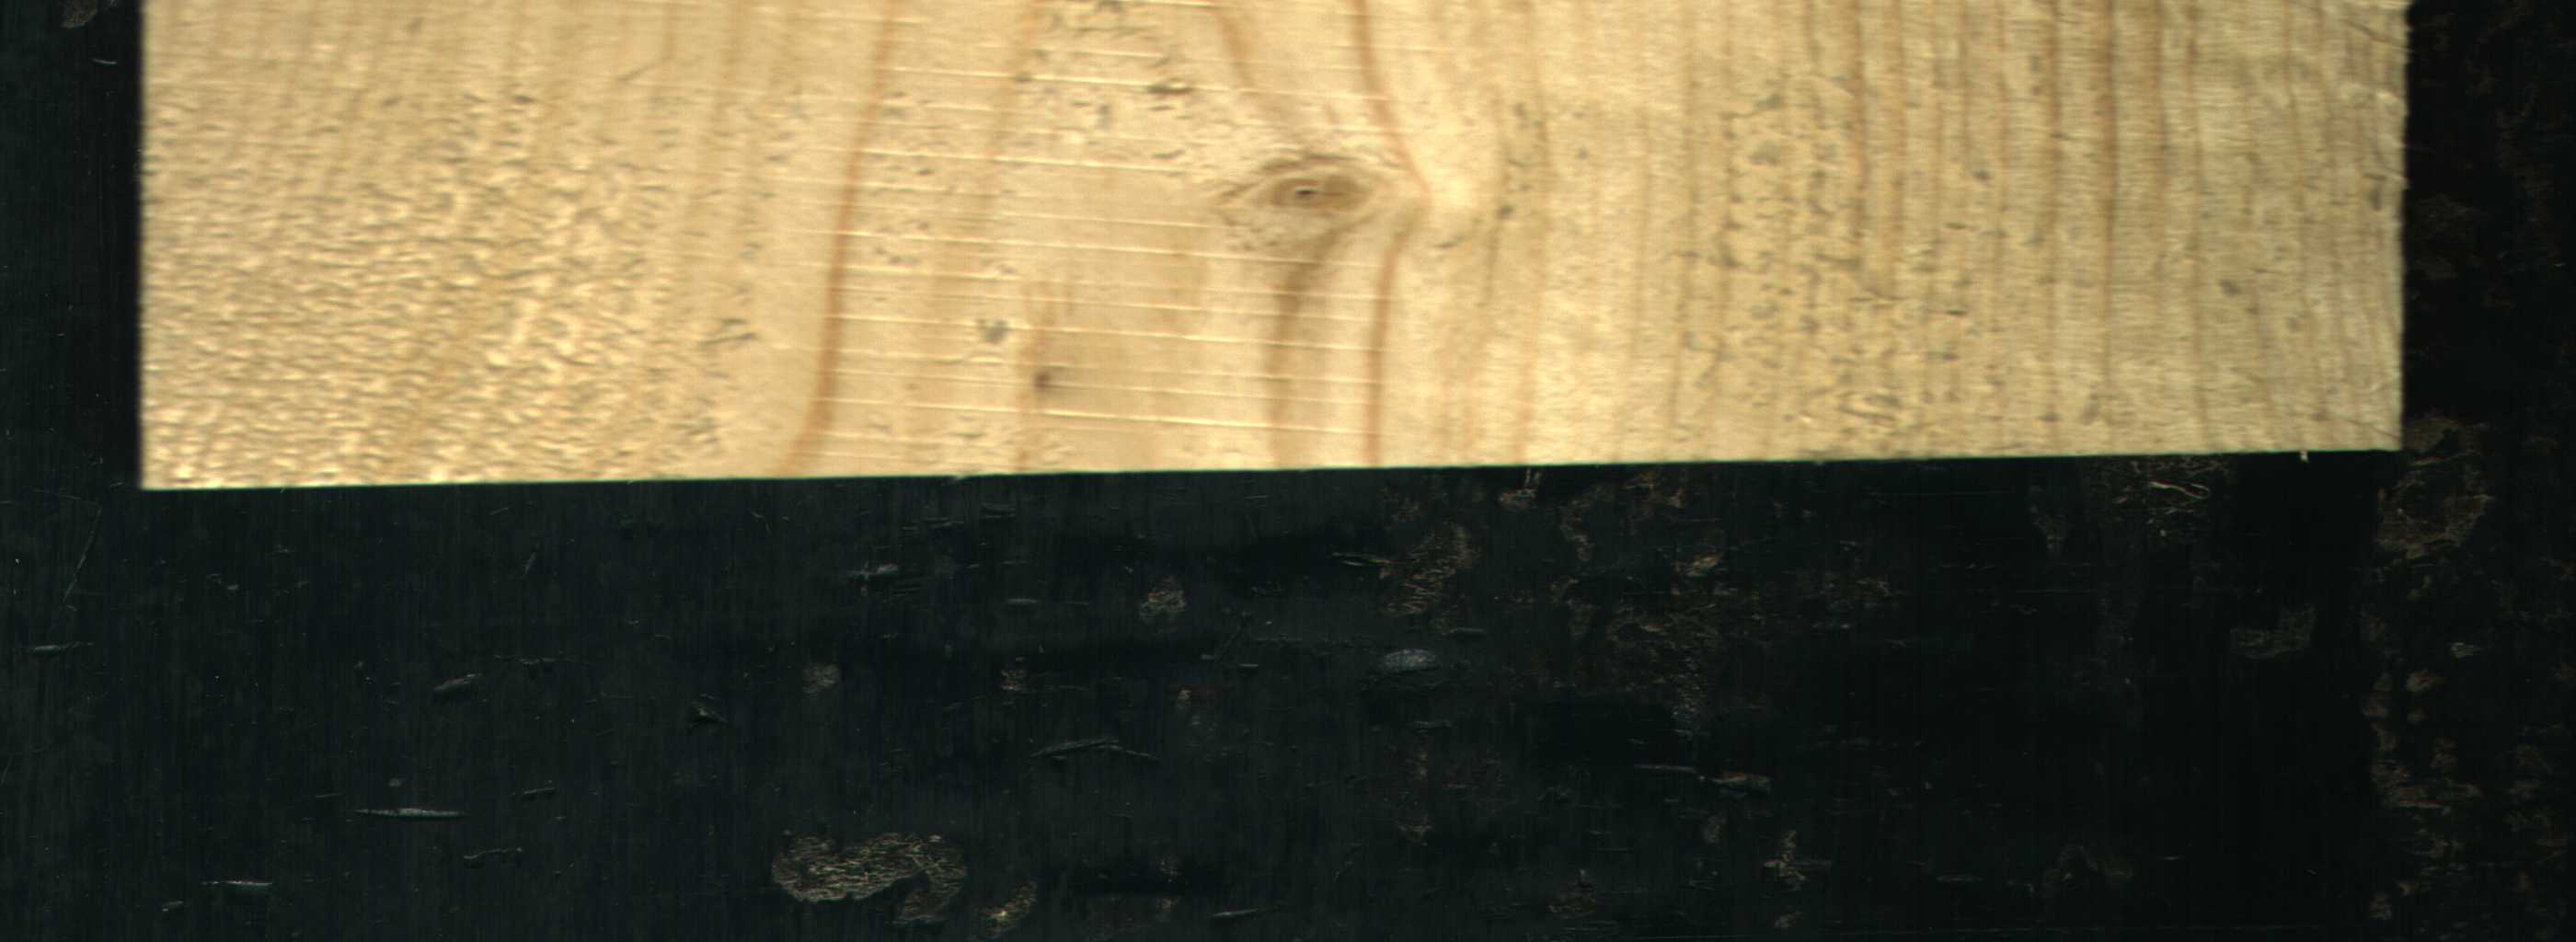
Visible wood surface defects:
Live_Knot